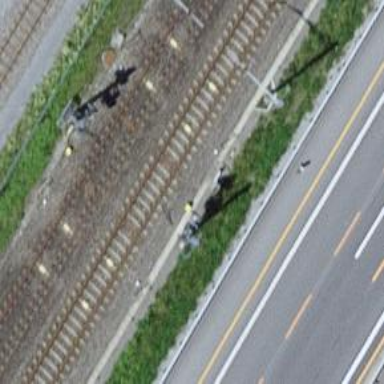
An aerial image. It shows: Railway signal.